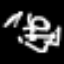
Label: squiggle